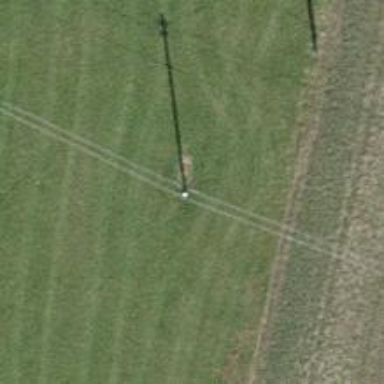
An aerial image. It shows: Minor power line.